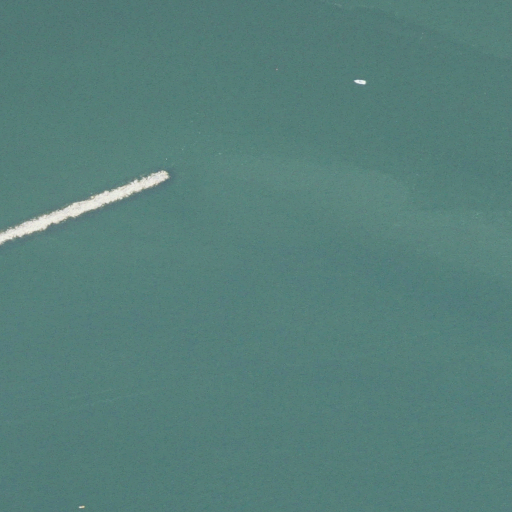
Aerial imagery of bar in Connecticut named Quixes Ledge containing only open water